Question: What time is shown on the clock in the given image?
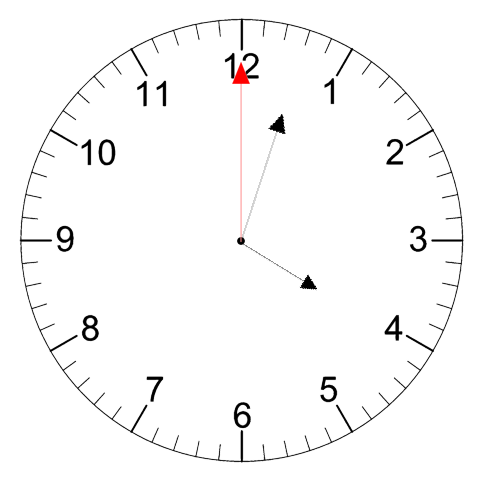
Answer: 04:03:00